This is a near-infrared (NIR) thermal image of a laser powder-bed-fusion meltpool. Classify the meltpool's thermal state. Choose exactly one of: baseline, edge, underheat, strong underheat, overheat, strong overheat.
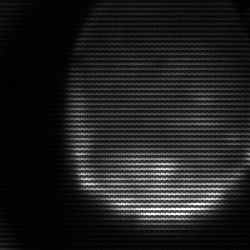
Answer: edge